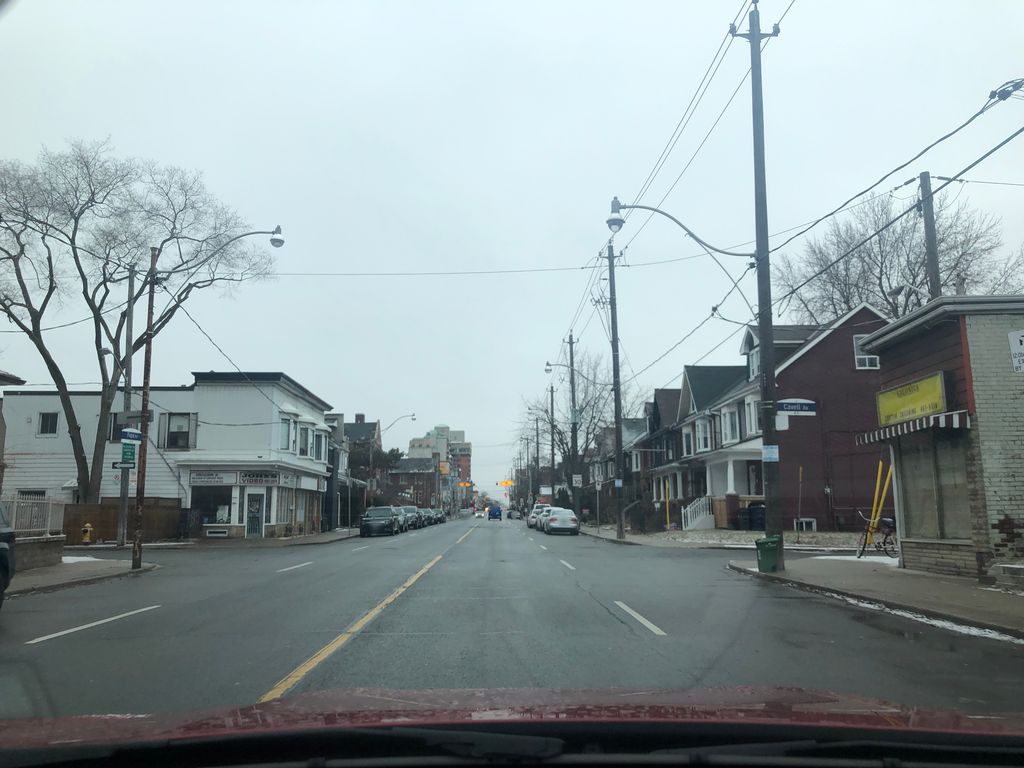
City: toronto